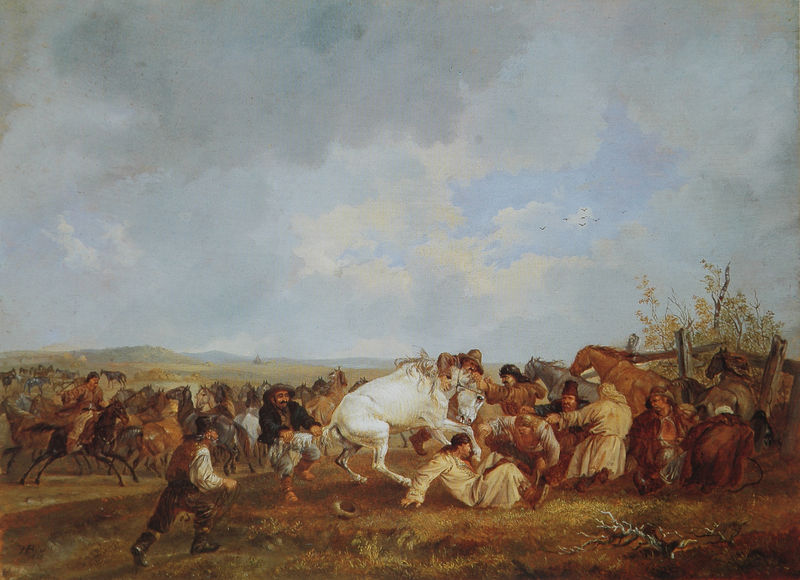
Titel: Walachischer Pferdefang
Künstler: Heinrich Bürkel
Institution: (Privatbesitz)
Schlagwörter: baum, blau, gemälde, himmel, kampf, mann, weiß, wolken, bäume, landschaft, menschen, ocker, äste, braun, grau, hell, hintergrund, holz, hut, hüte, männer, schwarz, szene, gras, tiere, wiese, wolke, zaun, halten, mensch, ast, ebene, erde, feld, ferne, horizont, hügel, natur, vieh, vögel, weide, weite, busch, büsche, gebüsch, boden, land, mantel, realismus, bauern, genre, pferd, pferde, reiter, bewölkt, reiten, ritt, schweif, acker, farbe, tag, herde, amerika, krieg, schlacht, sturm, wild, festhalten, fallen, steppe, blut, zigeuner, orient, seil, rennen, stiefel, schimmel, gut, hilfe, fangen, fall, sturz, unfall, halfter, töten, usa, fang, stier, hirten, zelt, aufbäumen, husaren, roma, wildpferde, indianer, wildpferd, prärie, sinti, fez, cowboys, kosaken, ungarn, mongolen, zerren, ausgebrochen, einfangen, zähmen, lasso, durchgehen, schimm,el, pferdejagd, einfange, scheuend